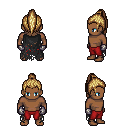
a pixel art fantasy rpg character, male body template, human, dark skin, black tattered cape, red pants, blonde long topknot hairstyle, metal gloves, four views (front, back, left, right), 2x2 character sprite sheet, small pixel art, hard edges, no anti-aliasing